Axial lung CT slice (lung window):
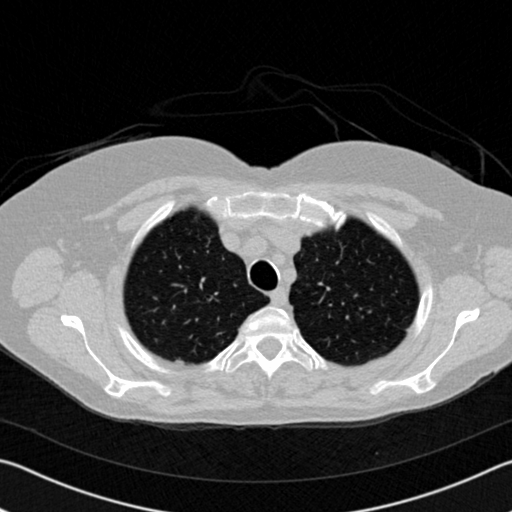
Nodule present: no